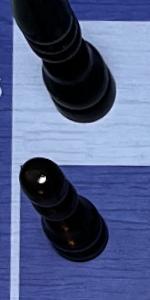
Label: Pawn_Black